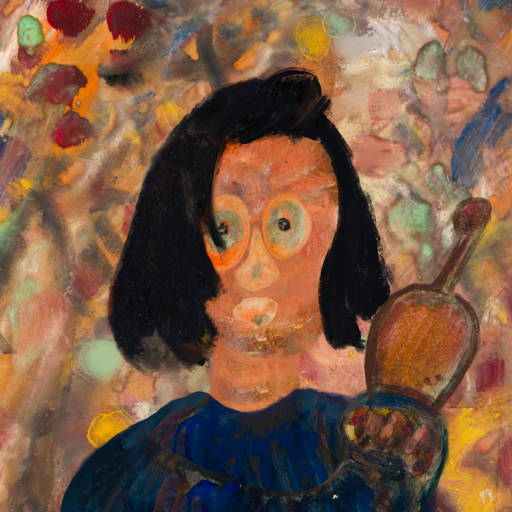
Background: Mother_And_Son_Mother, Head And Neck Front: Boggyland, Face Front: Childish, Bust: Pipe, Hair Front: Mosgoul, Head Accessory: Blank, Second Necklace: Blank, Necklace: Blank, Baby: Blank